Question: : Why is multiplying/casting data in 'size_t' slow and why does this vary per platform?
I'm having some performance issues that I don't fully understand. The context is a camera frame grabber where a 128x128 uint16_t image is read and post-processed at a rate of several 100 Hz.
In the post-processing I generate a histogram 'frame->histo' which is of 'uint32_t' and has 'thismaxval' = 2^16 elements, basically I tally all intensity values. Using this histogram I calculate the sum and squared sum:
'''
double sum=0, sumsquared=0;
size_t thismaxval = 1 << 16;
for(size_t i = 0; i < thismaxval; i++) {
sum += (double)i * frame->histo[i];
sumsquared += (double)(i * i) * frame->histo[i];
}
'''
Profiling the code with profile I got the following (samples, percentage, code):
'''
58228 32.1263 : sum += (double)i * frame->histo[i];
116760 64.4204 : sumsquared += (double)(i * i) * frame->histo[i];
'''
or, the first line takes up 32% of CPU time, the second line 64%.
I did some benchmarking and it seems to be the datatype/casting that's problematic. When I change the code to
'''
uint_fast64_t isum=0, isumsquared=0;
for(uint_fast32_t i = 0; i < thismaxval; i++) {
isum += i * frame->histo[i];
isumsquared += (i * i) * frame->histo[i];
}
'''
it runs ~10x faster. However, this performance hit also varies per platform. On the workstation, a Core i7 CPU 950 @ 3.07GHz the code is 10x faster. On my Macbook8,1, which has a Intel Core i7 Sandy Bridge 2.7 GHz (2620M) the code is only 2x faster.
Now I am wondering:
1. Why is the original code so slow and easily sped up?
2. Why does this vary per platform so much?
I compiled the above code with
'''
g++ -O3 -Wall cast_test.cc -o cast_test
'''
I ran the optimized codes through a profiler (<URL> and found two things:
1) The looping itself takes a considerable amount of time in some cases. 'thismaxval' is of type 'size_t'.
1. for(size_t i = 0; i < thismaxval; i++) takes 17% of my total runtime
2. for(uint_fast32_t i = 0; i < thismaxval; i++) takes 3.5%
3. for(int i = 0; i < thismaxval; i++) does not show up in the profiler, I assume it's less than 0.1%
2) The datatypes and casting matter as follows:
1. sumsquared += (double)(i * i) * histo[i]; 15% (with size_t i)
2. sumsquared += (double)(i * i) * histo[i]; 36% (with uint_fast32_t i)
3. isumsquared += (i * i) * histo[i]; 13% (with uint_fast32_t i, uint_fast64_t isumsquared)
4. isumsquared += (i * i) * histo[i]; 11% (with int i, uint_fast64_t isumsquared)
Surprisingly, 'int' is faster than 'uint_fast32_t'?
I ran some more tests with different datatypes and different compilers, on one machine. The results are as follows.
For testd 0 -- 2 the relevant code is
'''
for(loop_t i = 0; i < thismaxval; i++)
sumsquared += (double)(i * i) * histo[i];
'''
with 'sumsquared' a double, and 'loop_t' 'size_t', 'uint_fast32_t' and 'int' for tests 0, 1 and 2.
For tests 3--5 the code is
'''
for(loop_t i = 0; i < thismaxval; i++)
isumsquared += (i * i) * histo[i];
'''
with 'isumsquared' of type 'uint_fast64_t' and 'loop_t' again 'size_t', 'uint_fast32_t' and 'int' for tests 3, 4 and 5.
The compilers I used are gcc 4.2.1, gcc 4.4.7, gcc 4.6.3 and gcc 4.7.0. The timings are in percentages of total cpu time of the code, so they show relative performance, not absolute (although the runtime was quite constant at 21s). The cpu time is for both two lines, because I'm not quite sure if the profiler correctly separated the two lines of code.
or:

Based on this, it seems that casting is expensive, regardless of what integer type I use.
Also, it seems gcc 4.6 and 4.7 are not able to optimize loop 3 (size_t and uint_fast64_t) properly.
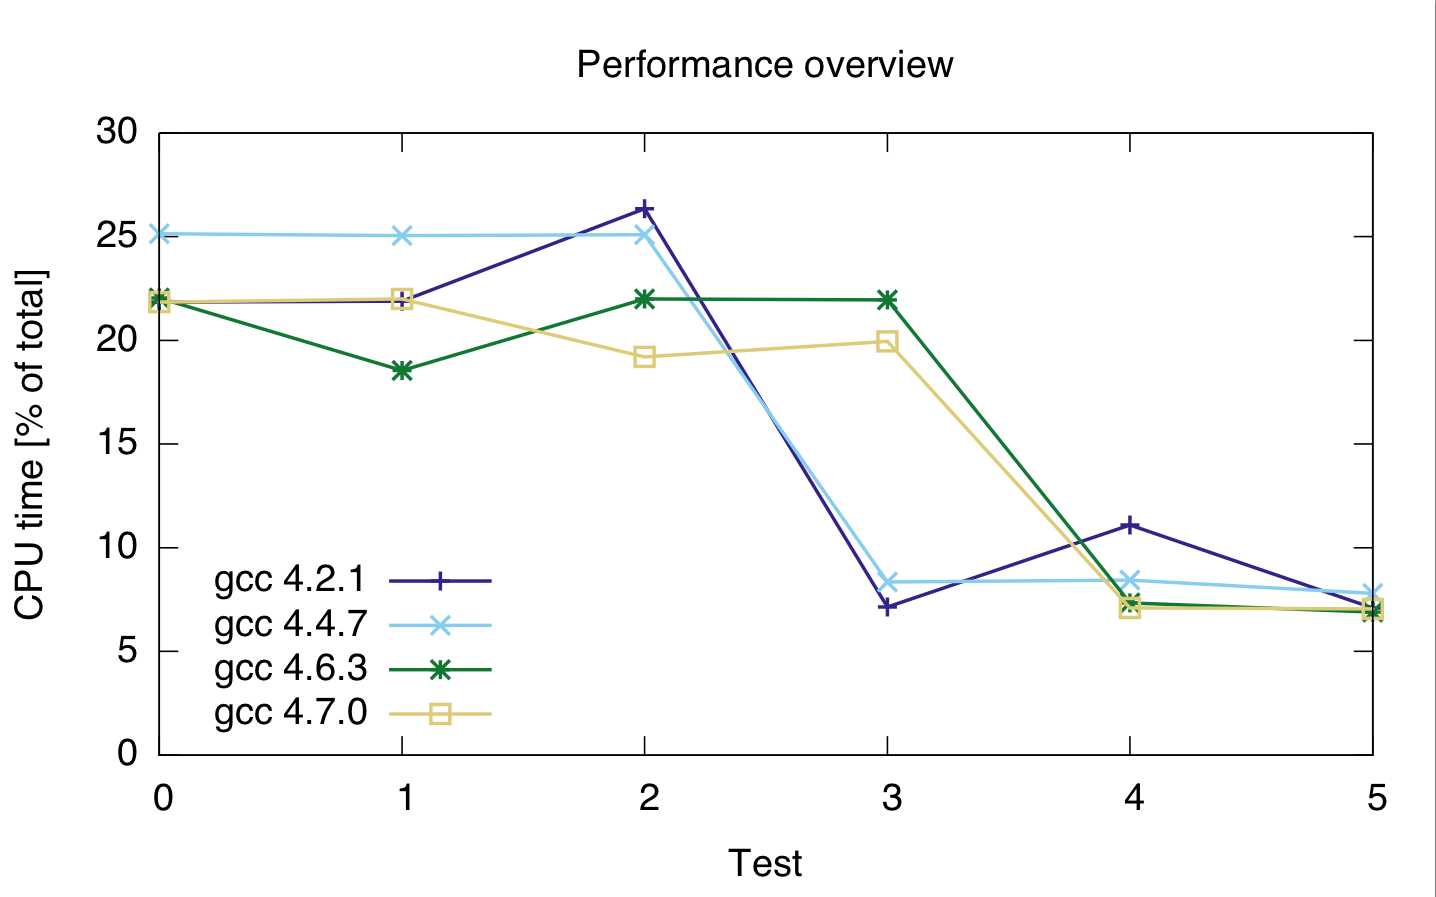
Answer: For your original questions:
1. The code is slow because it involves the conversion from integer to float data types. That's why it's easily sped up when you use also an integer datatype for the sum-variables because it doesn't require a float-conversion anymore.
2. The difference is the result of several factors. For example it depends on how efficient a platform is able to perform an int->float conversion. Furthermore this conversion could also mess up processor-internal optimizations in the program flow and prediction engine, caches, ... and also the internal parallelizing-features of the processors can have a huge influence in such calculations.
For the additional questions:
-
In general try to avoid visible and hidden casts as good as possible if these aren't really necessary. For example try to find out what real datatype is hidden behind "size_t" on your environment (gcc) and use that one for the loop-variable.
In your example the square of uint's cannot be a float datatype so it makes no sense to use double here. Stick to integer types to achieve maximum performance.